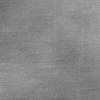
Atmospheric dust classification: dusty